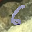
Label: 6